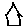
Label: house